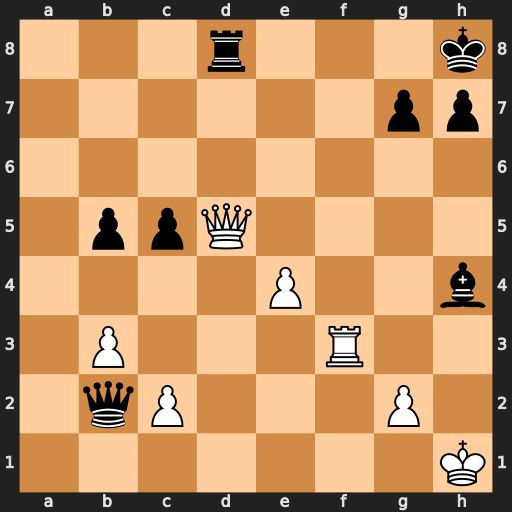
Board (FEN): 3r3k/6pp/8/1ppQ4/4P2b/1P3R2/1qP3P1/7K
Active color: w
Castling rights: -
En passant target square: -
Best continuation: Qxd8+ Bxd8 Rf8#